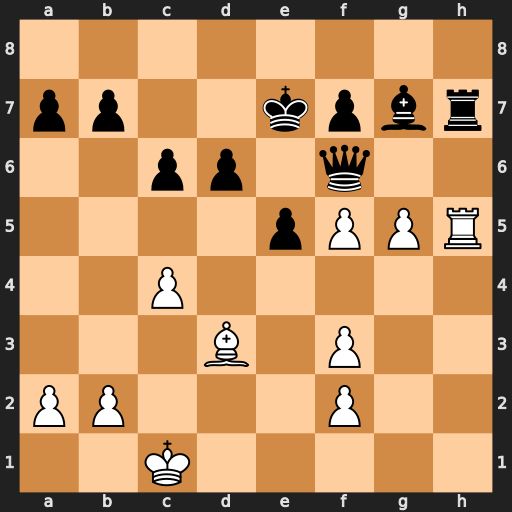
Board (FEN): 8/pp2kpbr/2pp1q2/4pPPR/2P5/3B1P2/PP3P2/2K5
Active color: w
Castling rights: -
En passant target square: -
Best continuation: gxf6+ Bxf6 Rxh7